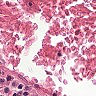
Metastatic tissue present: no